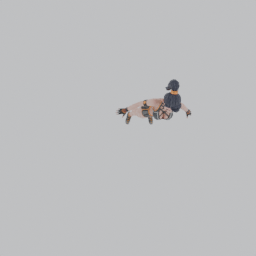
Label: people